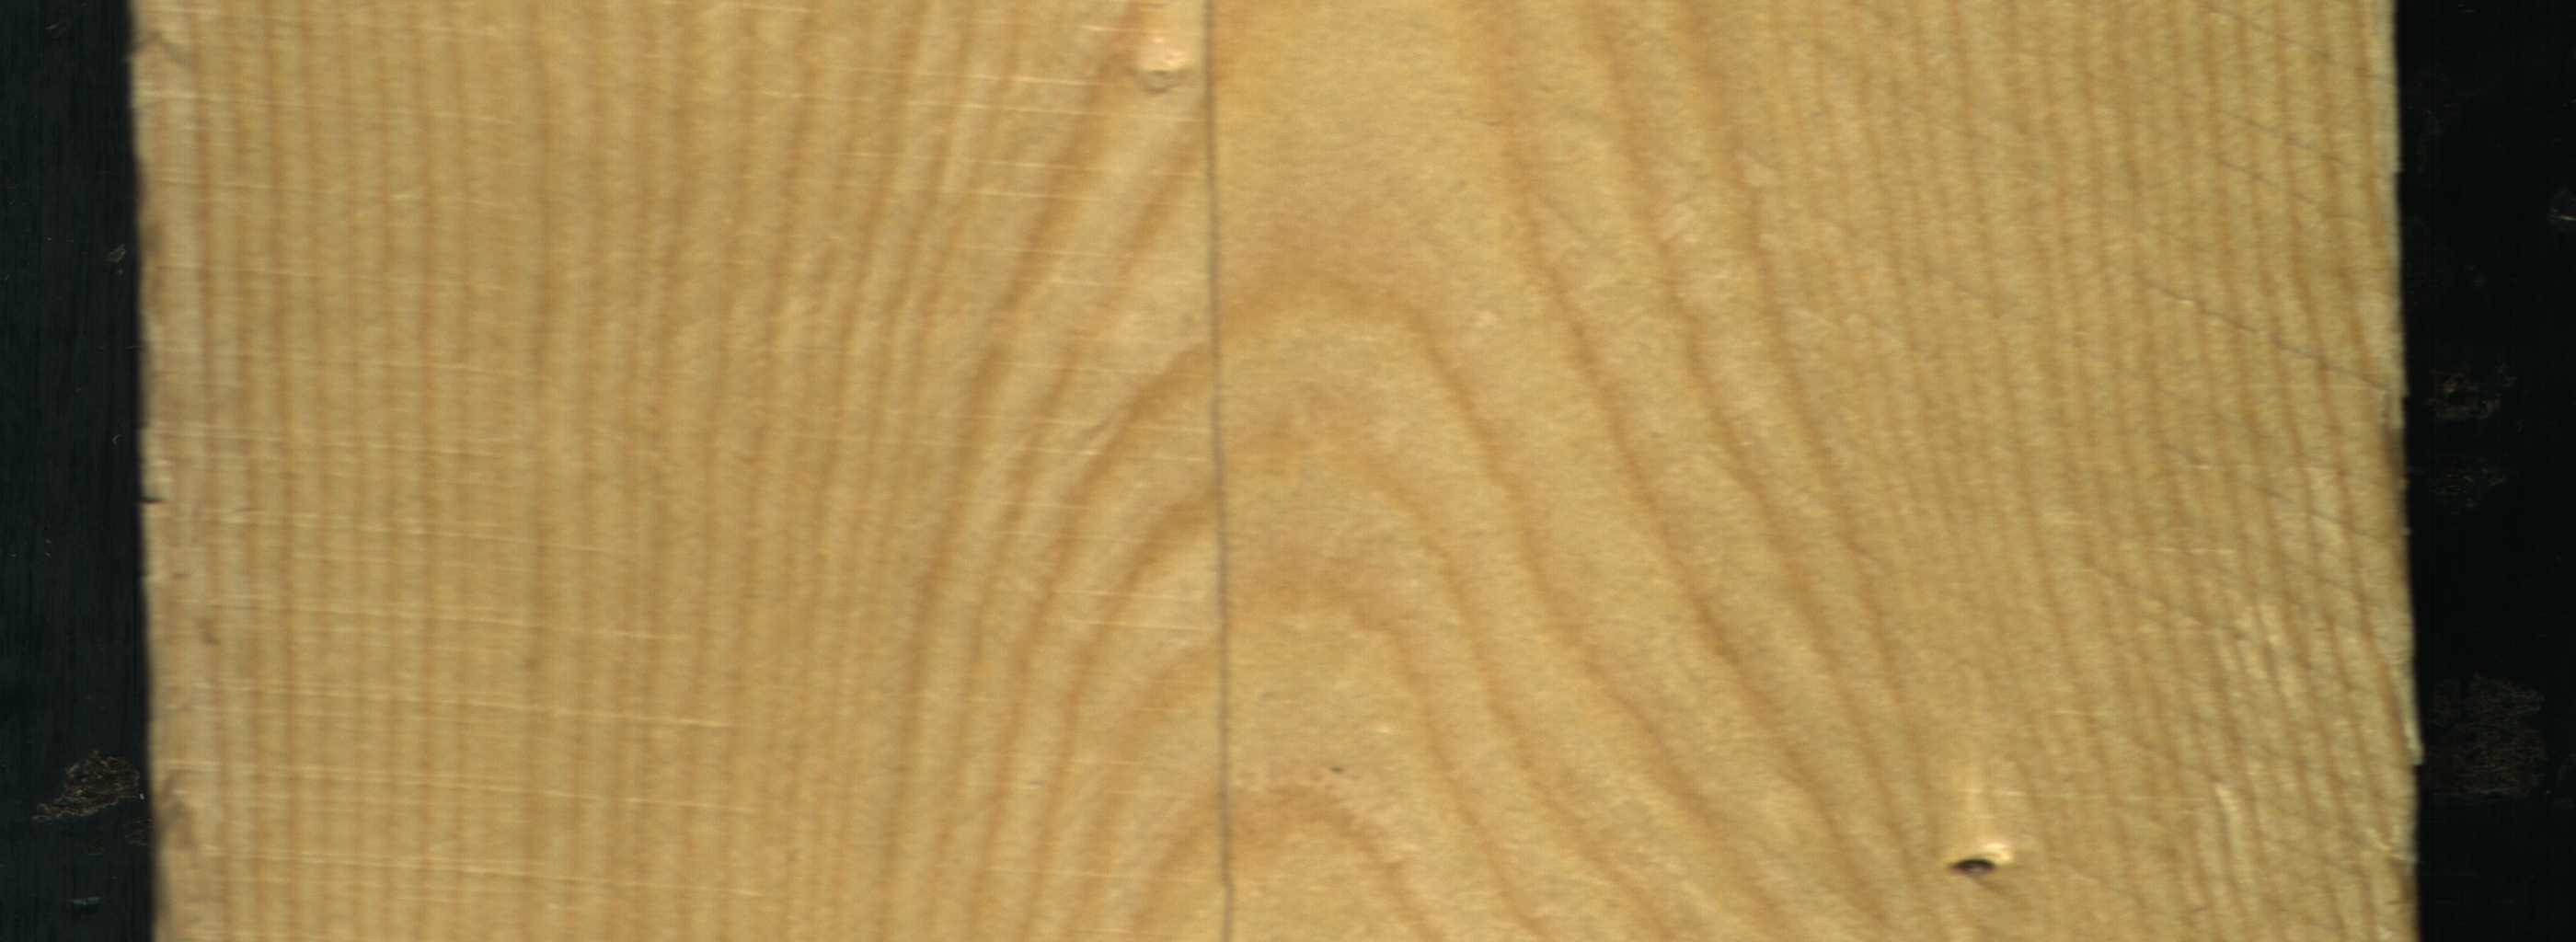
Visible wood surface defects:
Dead_Knot